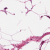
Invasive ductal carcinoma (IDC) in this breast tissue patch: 0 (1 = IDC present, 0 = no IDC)